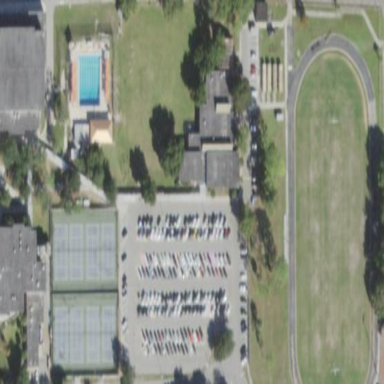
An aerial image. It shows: Parking area with asphalt surface.